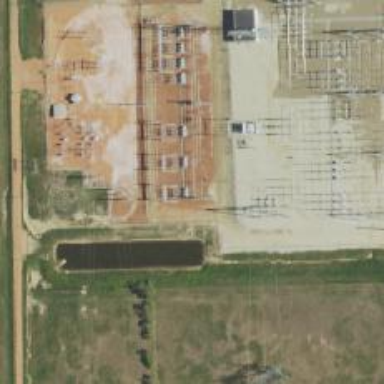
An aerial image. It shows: Switch used for power control.